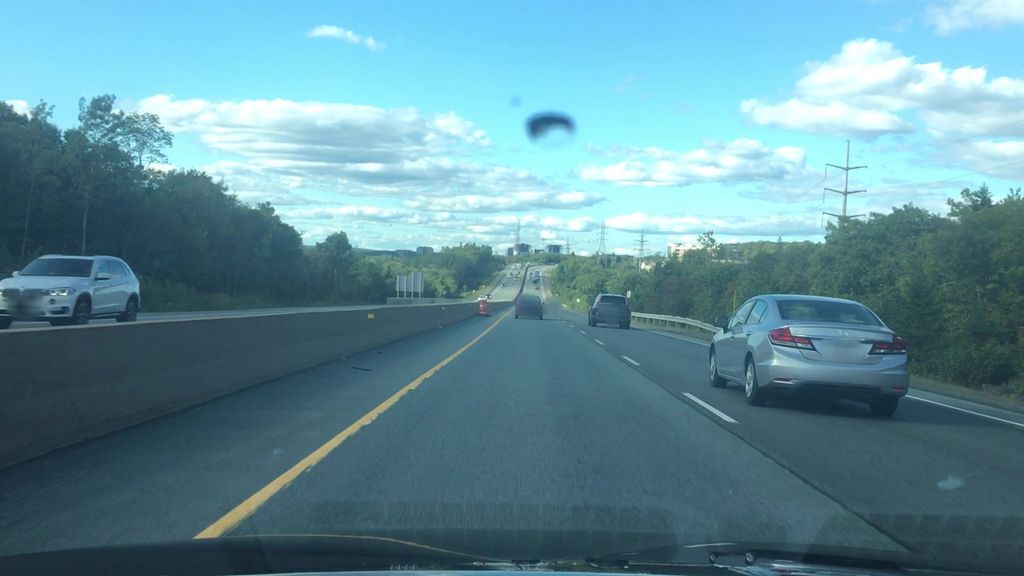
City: halifax